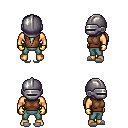
a pixel art fantasy rpg character, male body template, human, tanned skin, brown sleeveless shirt, teal pants, white blonde ponytail hairstyle, metal helm, gold gloves, white slippers, four views (front, back, left, right), 2x2 character sprite sheet, small pixel art, hard edges, no anti-aliasing